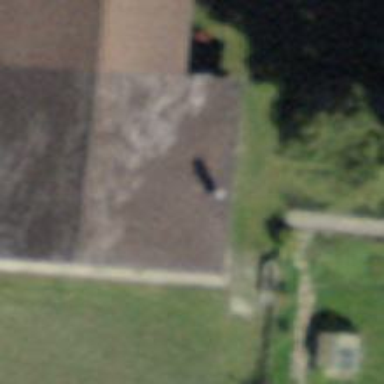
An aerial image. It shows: Rural barn.